Question: I have an older angular project with a few components already made. The angular language service is not working for NEW components generated with the cli,
New component generated today:
<URL>
then here is the ts file:
<URL>
however if you look in another component in the same project which was generated a few days ago it works:
[
ts file:
<URL>
I thought it was an IVY problem so I went ahead and disables AOT in angular.json and added "enableIvy": false in my ts config, here are those files:
Angular.json
'''
{
"$schema": "./node_modules/@angular/cli/lib/config/schema.json",
"version": 1,
"newProjectRoot": "projects",
"projects": {
"frontend": {
"projectType": "application",
"schematics": {
"@schematics/angular:component": {
"style": "scss"
}
},
"root": "",
"sourceRoot": "src",
"prefix": "app",
"architect": {
"build": {
"builder": "@angular-devkit/build-angular:browser",
"options": {
"outputPath": "dist/frontend",
"index": "src/index.html",
"main": "src/main.ts",
"polyfills": "src/polyfills.ts",
"tsConfig": "tsconfig.app.json",
"aot": false,
"assets": ["src/favicon.ico", "src/assets"],
"styles": [
"src/styles.scss",
"node_modules/material-design-icons/iconfont/material-icons.css"
],
"scripts": []
},
"configurations": {
"production": {
"fileReplacements": [
{
"replace": "src/environments/environment.ts",
"with": "src/environments/environment.prod.ts"
}
],
"optimization": true,
"outputHashing": "all",
"sourceMap": false,
"extractCss": true,
"namedChunks": false,
"extractLicenses": true,
"vendorChunk": false,
"buildOptimizer": true,
"budgets": [
{
"type": "initial",
"maximumWarning": "2mb",
"maximumError": "5mb"
},
{
"type": "anyComponentStyle",
"maximumWarning": "6kb",
"maximumError": "10kb"
}
]
}
}
},
"serve": {
"builder": "@angular-devkit/build-angular:dev-server",
"options": {
"browserTarget": "frontend:build"
},
"configurations": {
"production": {
"browserTarget": "frontend:build:production"
}
}
},
"extract-i18n": {
"builder": "@angular-devkit/build-angular:extract-i18n",
"options": {
"browserTarget": "frontend:build"
}
},
"test": {
"builder": "@angular-devkit/build-angular:karma",
"options": {
"main": "src/test.ts",
"polyfills": "src/polyfills.ts",
"tsConfig": "tsconfig.spec.json",
"karmaConfig": "karma.conf.js",
"assets": [
"src/favicon.ico",
"src/assets",
{
"glob": "**/*",
"input": "node_modules/ngx-auth-firebaseui/assets/",
"output": "./assets/"
}
],
"styles": [
"src/styles.scss",
"node_modules/material-design-icons/iconfont/material-icons.css"
],
"scripts": []
}
},
"lint": {
"builder": "@angular-devkit/build-angular:tslint",
"options": {
"tsConfig": [
"tsconfig.app.json",
"tsconfig.spec.json",
"e2e/tsconfig.json"
],
"exclude": ["**/node_modules/**"]
}
},
"e2e": {
"builder": "@angular-devkit/build-angular:protractor",
"options": {
"protractorConfig": "e2e/protractor.conf.js",
"devServerTarget": "frontend:serve"
},
"configurations": {
"production": {
"devServerTarget": "frontend:serve:production"
}
}
}
}
}
},
"defaultProject": "frontend"
}
'''
tsconfig.app.json
'''
{
"extends": "./tsconfig.base.json",
"compilerOptions": {
"outDir": "./out-tsc/app",
"types": []
},
"files": ["src/main.ts", "src/polyfills.ts"],
"include": ["src/**/*.d.ts"],
"angularCompilerOptions": {
"enableIvy": false
}
}
'''
tsconfig.json:
'''
{
"files": [],
"references": [
{
"path": "./tsconfig.app.json"
},
{
"path": "./tsconfig.spec.json"
}
]
}
'''
tsconfig.base.json
'''
{
"compileOnSave": false,
"compilerOptions": {
"baseUrl": "./",
"outDir": "./dist/out-tsc",
"sourceMap": true,
"declaration": false,
"downlevelIteration": true,
"experimentalDecorators": true,
"moduleResolution": "node",
"importHelpers": true,
"target": "es2015",
"module": "es2020",
"lib": ["es2018", "dom"]
}
}
'''
I generated a brand new project from scratch and the problem seems to be limited only to this project. it works fine for NEW components in a NEW project. Just doesn't work in the old one.
When I serve the project I get these warnings which I have never seen or understand, project still compiles though:
'''
WARNING in /Users/raphaelcastro/Documents/Programing/Development/partnerDataEntryProject/frontend/node_modules/@angular/fire/fesm2015/angular-fire-firestore.js depends on '@firebase/app'. CommonJS or AMD dependencies can cause optimization bailouts.
For more info see: https://angular.io/guide/build#configuring-commonjs-dependencies
WARNING in /Users/raphaelcastro/Documents/Programing/Development/partnerDataEntryProject/frontend/node_modules/@angular/fire/fesm2015/angular-fire.js depends on 'firebase/app'. CommonJS or AMD dependencies can cause optimization bailouts.
For more info see: https://angular.io/guide/build#configuring-commonjs-dependencies
WARNING in /Users/raphaelcastro/Documents/Programing/Development/partnerDataEntryProject/frontend/node_modules/ngx-auth-firebaseui/fesm2015/ngx-auth-firebaseui.js depends on '@firebase/auth'. CommonJS or AMD dependencies can cause optimization bailouts.
For more info see: https://angular.io/guide/build#configuring-commonjs-dependencies
WARNING in /Users/raphaelcastro/Documents/Programing/Development/partnerDataEntryProject/frontend/node_modules/@angular/fire/fesm2015/angular-fire-firestore.js depends on '@firebase/firestore'. CommonJS or AMD dependencies can cause optimization bailouts.
For more info see: https://angular.io/guide/build#configuring-commonjs-dependencies
'''
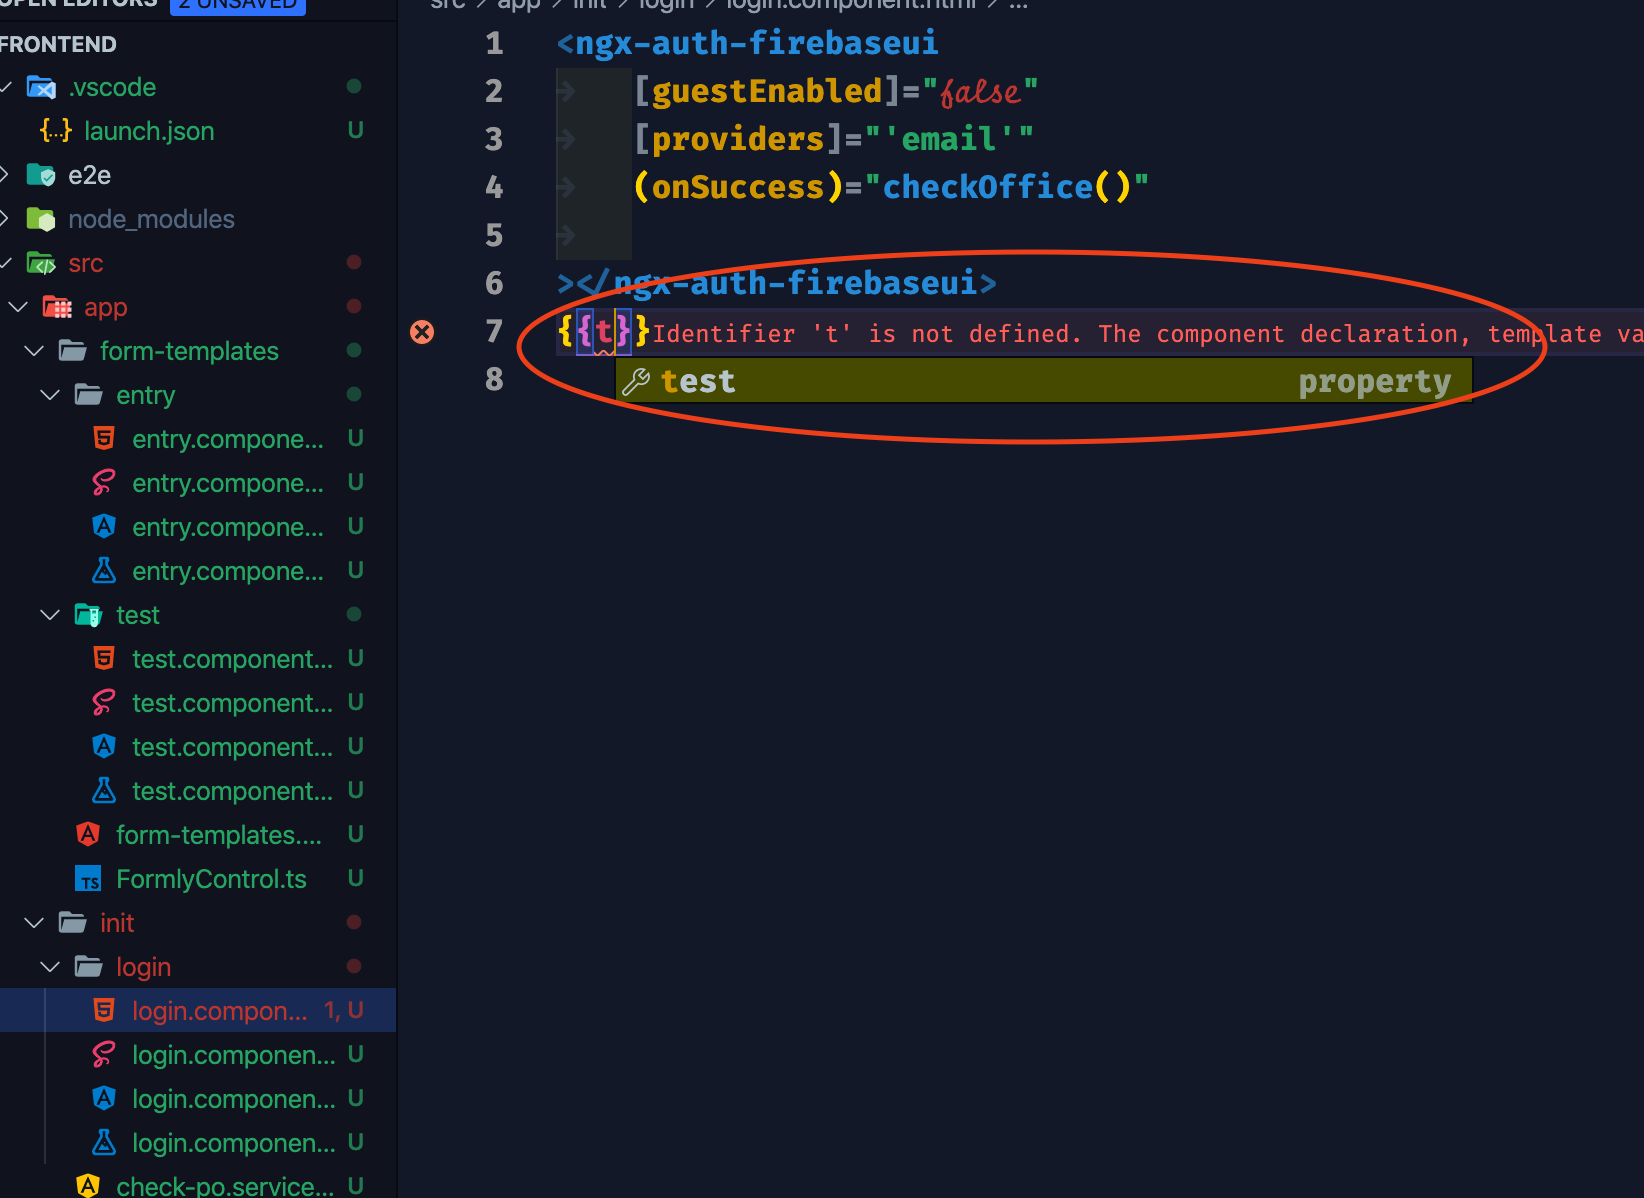
Answer: I had the same issue, it happened after vscode asked me if I want to enable Experimental-ivy and i clicked yes!
I had to disable it again after 24 hours of hitting my head against
the wall.
Here's how:
<URL>